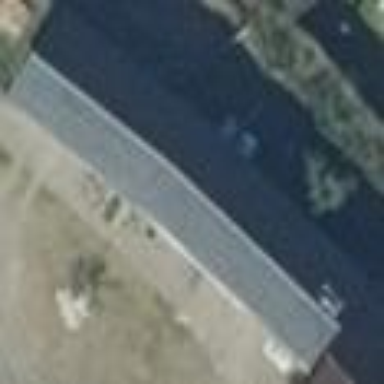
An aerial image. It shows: Gabled building with roof oriented along its structure.